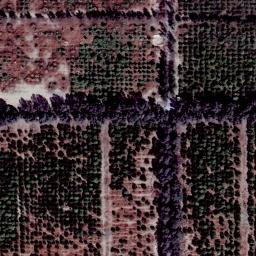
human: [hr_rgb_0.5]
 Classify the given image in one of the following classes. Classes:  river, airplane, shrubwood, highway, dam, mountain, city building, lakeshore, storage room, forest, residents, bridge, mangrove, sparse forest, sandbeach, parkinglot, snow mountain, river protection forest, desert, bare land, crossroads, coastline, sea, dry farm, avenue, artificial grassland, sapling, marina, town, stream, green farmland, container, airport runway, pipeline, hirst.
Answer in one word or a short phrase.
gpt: dry farm